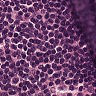
Metastatic tissue present: no